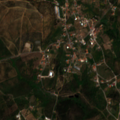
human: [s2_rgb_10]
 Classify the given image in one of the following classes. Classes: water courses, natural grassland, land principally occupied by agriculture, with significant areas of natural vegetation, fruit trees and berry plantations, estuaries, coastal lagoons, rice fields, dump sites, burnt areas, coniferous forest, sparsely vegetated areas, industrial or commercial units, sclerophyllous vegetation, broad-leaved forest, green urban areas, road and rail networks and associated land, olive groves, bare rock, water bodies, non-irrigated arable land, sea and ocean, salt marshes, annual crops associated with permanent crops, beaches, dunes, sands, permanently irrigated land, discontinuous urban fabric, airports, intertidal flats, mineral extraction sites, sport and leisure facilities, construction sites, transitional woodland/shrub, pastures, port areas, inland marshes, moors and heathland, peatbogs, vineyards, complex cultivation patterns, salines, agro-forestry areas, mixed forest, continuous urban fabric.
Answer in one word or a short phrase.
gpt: olive groves, broad-leaved forest, transitional woodland/shrub